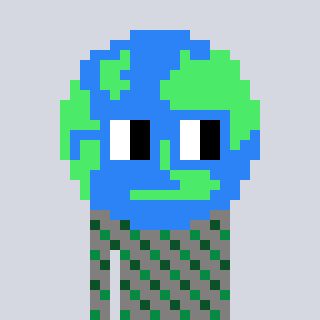
a pixel art character with square blue glasses, a earth-shaped head and a bluegrey-colored body on a cool background